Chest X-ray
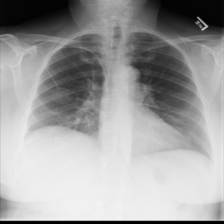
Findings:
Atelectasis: negative
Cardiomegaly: negative
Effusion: negative
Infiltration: negative
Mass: negative
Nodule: negative
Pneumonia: negative
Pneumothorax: negative
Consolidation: negative
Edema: negative
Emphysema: negative
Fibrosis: negative
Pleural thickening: negative
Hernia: negative